Question:
'''
override func viewDidLoad() {
super.viewDidLoad()
secondVideoPlayer.allowsInlineMediaPlayback = true
secondVideoPlayer.loadHTMLString("<iframe width="\(newVideoPlayer.frame.width)" height="\(newVideoPlayer.frame.height)" src="\(urlString)?&playsinline=1" frameborder="0" allowfullscreen></iframe>",baseURL: nil)
}
'''
Youtube video position starts not correctly, to see it correctly i always have to drag it how can i fix it? How can i manually set his start position?
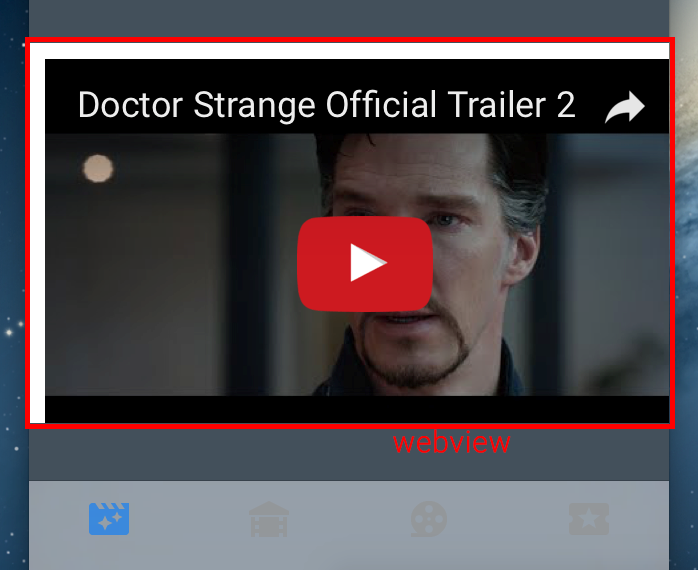
Answer: Wrap your 'iframe' inside a 'body' and set the 'margin' and 'padding' to zero, so the content begins from the top left.
'''
secondVideoPlayer.loadHTMLString("<body style="margin: 0; padding: 0;"><iframe width="\(newVideoPlayer.frame.width)" height="\(newVideoPlayer.frame.height)" src="\(urlString)?&playsinline=1" frameborder="0" allowfullscreen></iframe></body>",baseURL: nil)
secondVideoPlayer.scrollView.bounces = false
'''